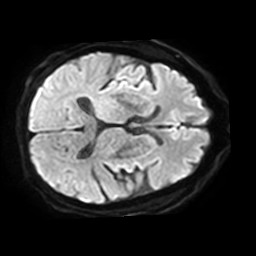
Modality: TRACE
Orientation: axial
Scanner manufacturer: philips
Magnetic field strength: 3 T
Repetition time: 4.116 s
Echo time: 0.06134 s